Question: I have a unicode string like this
'''
mm = u'Athletic Bilbao (n) CD Mirandes'
'''
I want to print it out to something like 'Athletic Bilbao (n)' but don't know how?
I've try 'unicode(mm.encode("utf-8"), 'string-escape')', but it does not work in this case.
:
@Ignacio Vazquez-Abrams is right, and there are some problem with PyCharm console, it display unicode string like
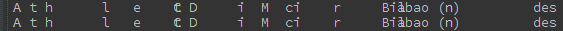
Answer: You need to undo the incorrect encoding first.
'''
>>> u'Ath...des'.encode('latin-1').decode('utf-8')
u'Athletic Bilbao (n) CD Mirandes'
>>> print u'Ath...des'.encode('latin-1').decode('utf-8')
Athletic Bilbao (n) CD Mirandes
'''